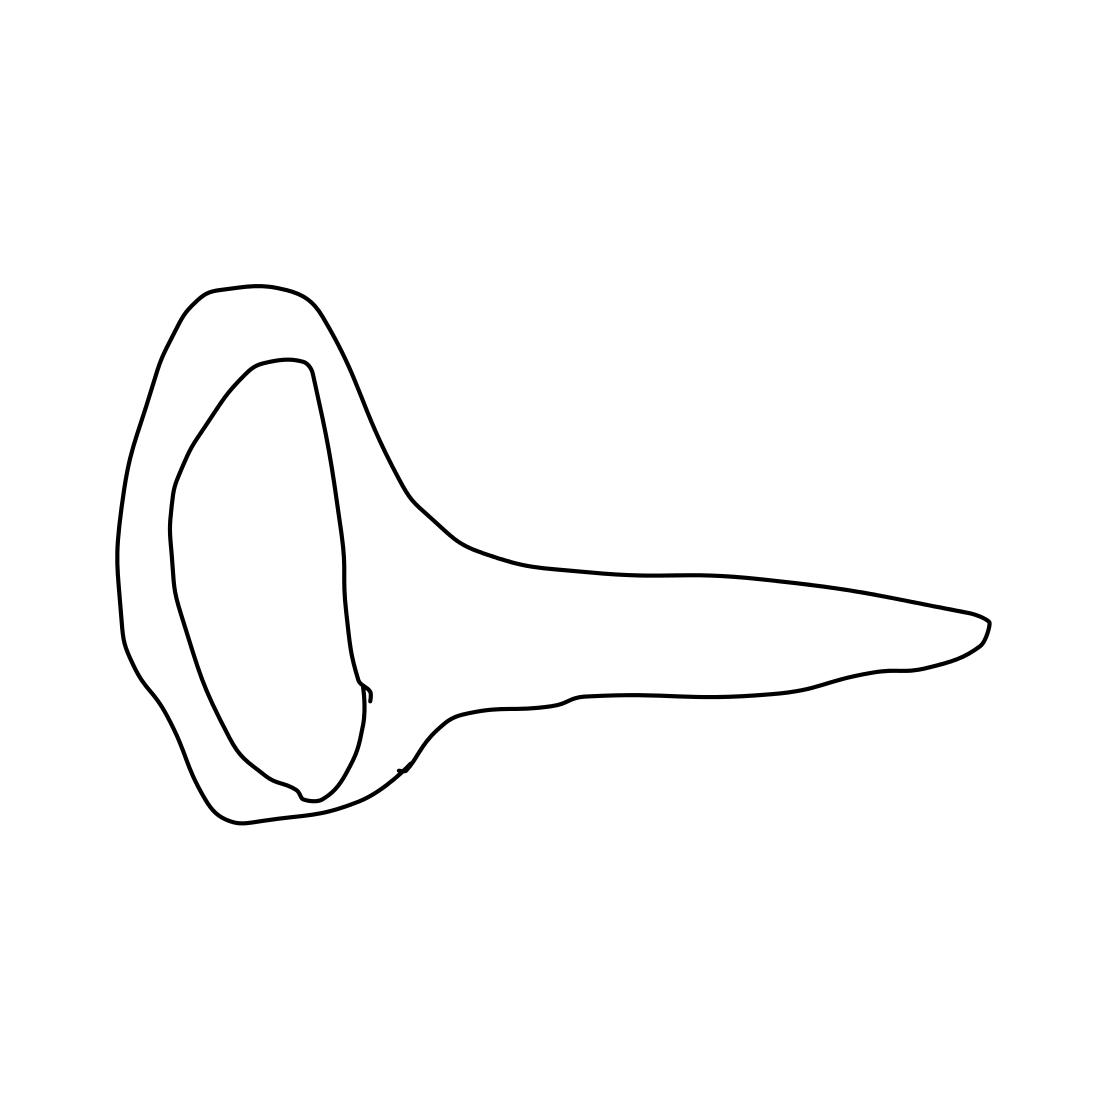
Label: bottle opener